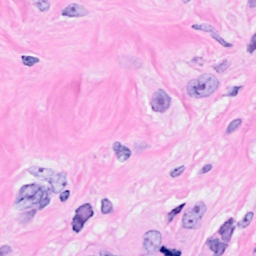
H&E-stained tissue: Breast